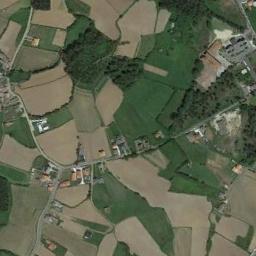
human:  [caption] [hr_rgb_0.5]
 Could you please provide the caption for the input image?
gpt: Many rectangular or nearly rectangular green and tan mixed mixed-sized rectangular farm fields .

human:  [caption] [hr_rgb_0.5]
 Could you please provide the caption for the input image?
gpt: Some khaki rectangular farmlands, Green rectangular farmlands and some forests are on the ground and some houses are surrounded by these farmlands .

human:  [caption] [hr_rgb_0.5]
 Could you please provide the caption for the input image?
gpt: There are numerous trees beside the rectangular farmlands .

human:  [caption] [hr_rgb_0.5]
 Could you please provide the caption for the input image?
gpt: The rectangular farmland is next to some houses and trees .

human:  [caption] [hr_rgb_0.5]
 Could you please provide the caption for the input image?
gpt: There are some yellow rectangular farmlands and green ones and some buildings .